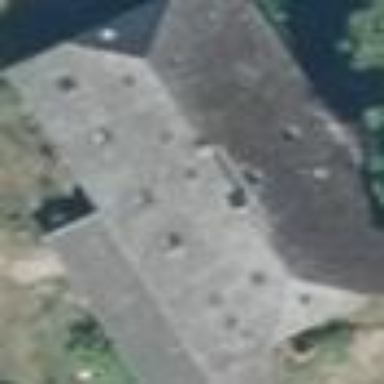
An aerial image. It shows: Detached building.